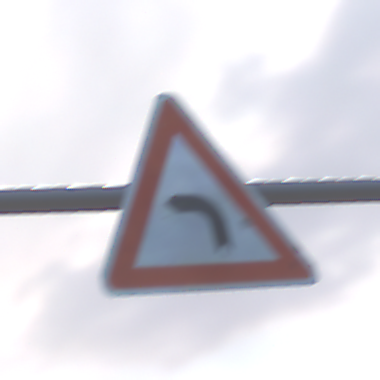
Verkehrszeichen: KurveLinks
Umgebung: Outdoor, Nature
Tageszeit: SunriseSunset
Wetter: PartlyCloudy
Licht: Natural
Jahreszeit: NotSpecified
Kontrast: LowContrast